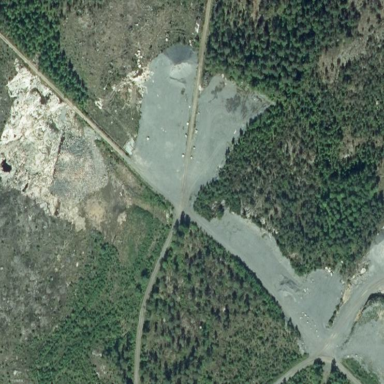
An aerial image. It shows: Quarry area.